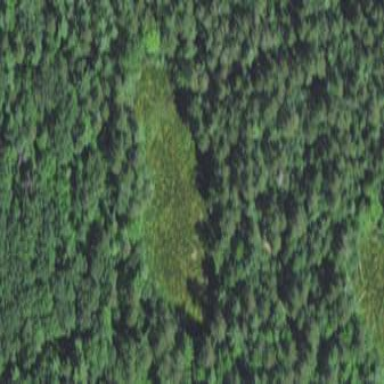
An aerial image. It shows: Swamp in wetland area.